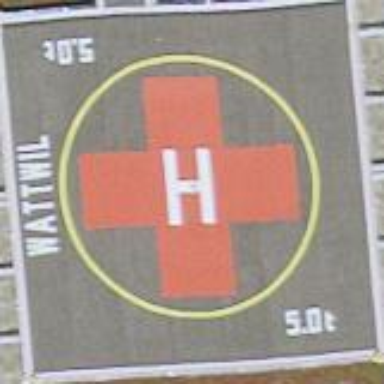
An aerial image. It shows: Image of helipad at airport.